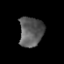
Tissue: prostate
Cell type: T cells
Senescence score: 0.3134
Nuclear area (px): 695
Mean DAPI intensity: 91.187